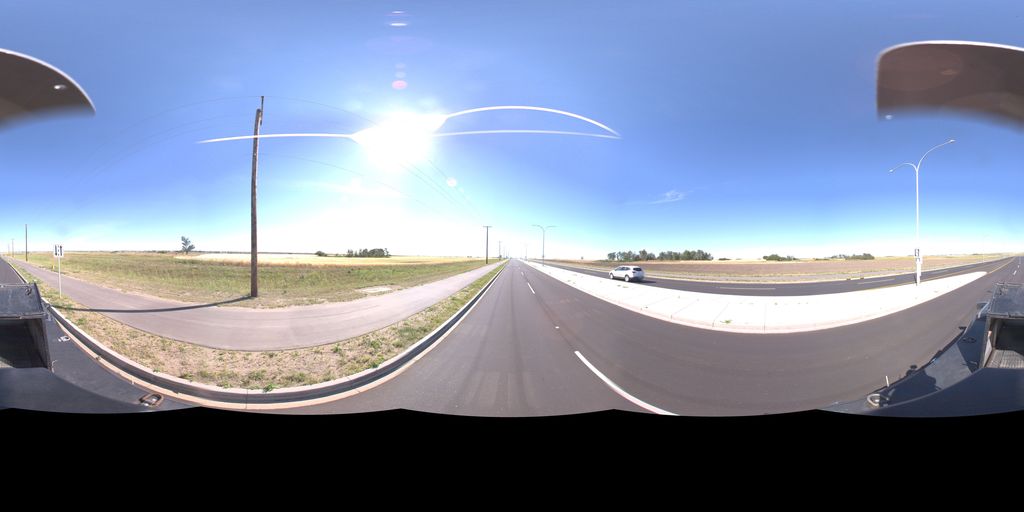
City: saskatoon